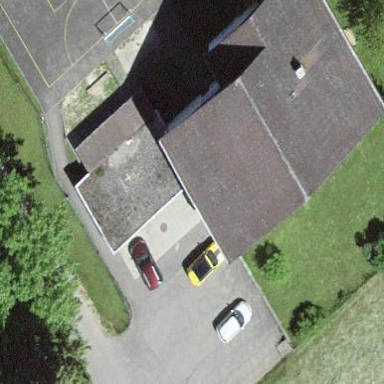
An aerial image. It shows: School building.